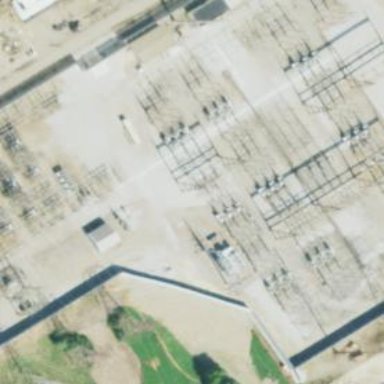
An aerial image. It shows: Power substation enclosed by fence.